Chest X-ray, AP view. Patient: 62 years old, sex F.
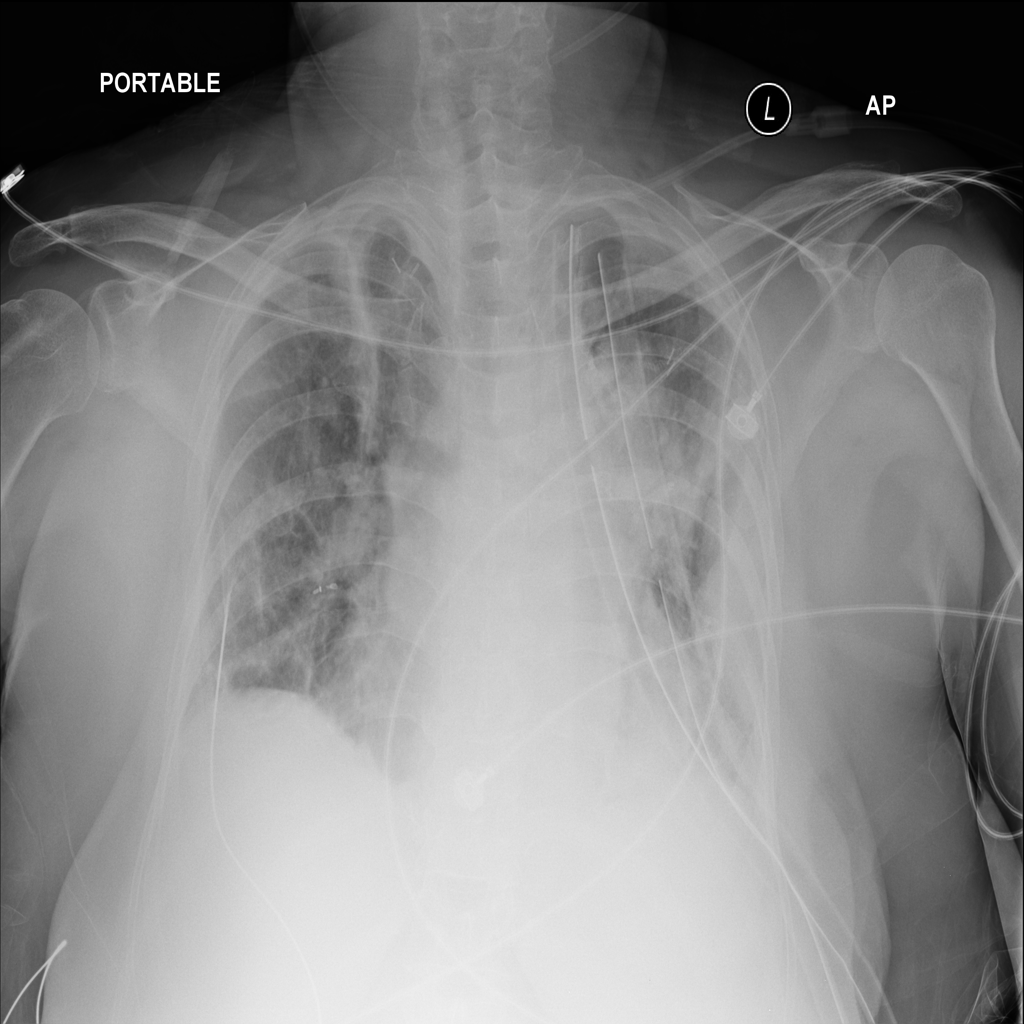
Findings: Mass, Pneumothorax